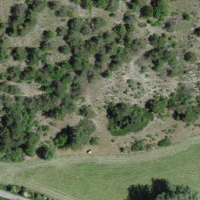
EUNIS habitat code: 48
Species observed at this site:
Celastrina argiolus
Limenitis reducta